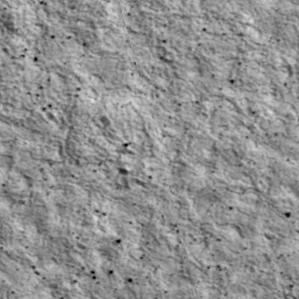
Label: non_frost